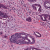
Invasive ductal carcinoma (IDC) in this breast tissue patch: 0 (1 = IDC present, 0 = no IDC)